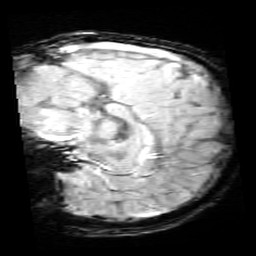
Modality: SWI
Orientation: sagittal
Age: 10
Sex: male
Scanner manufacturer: siemens
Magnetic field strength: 3 T
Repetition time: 0.027 s
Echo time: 0.02 s